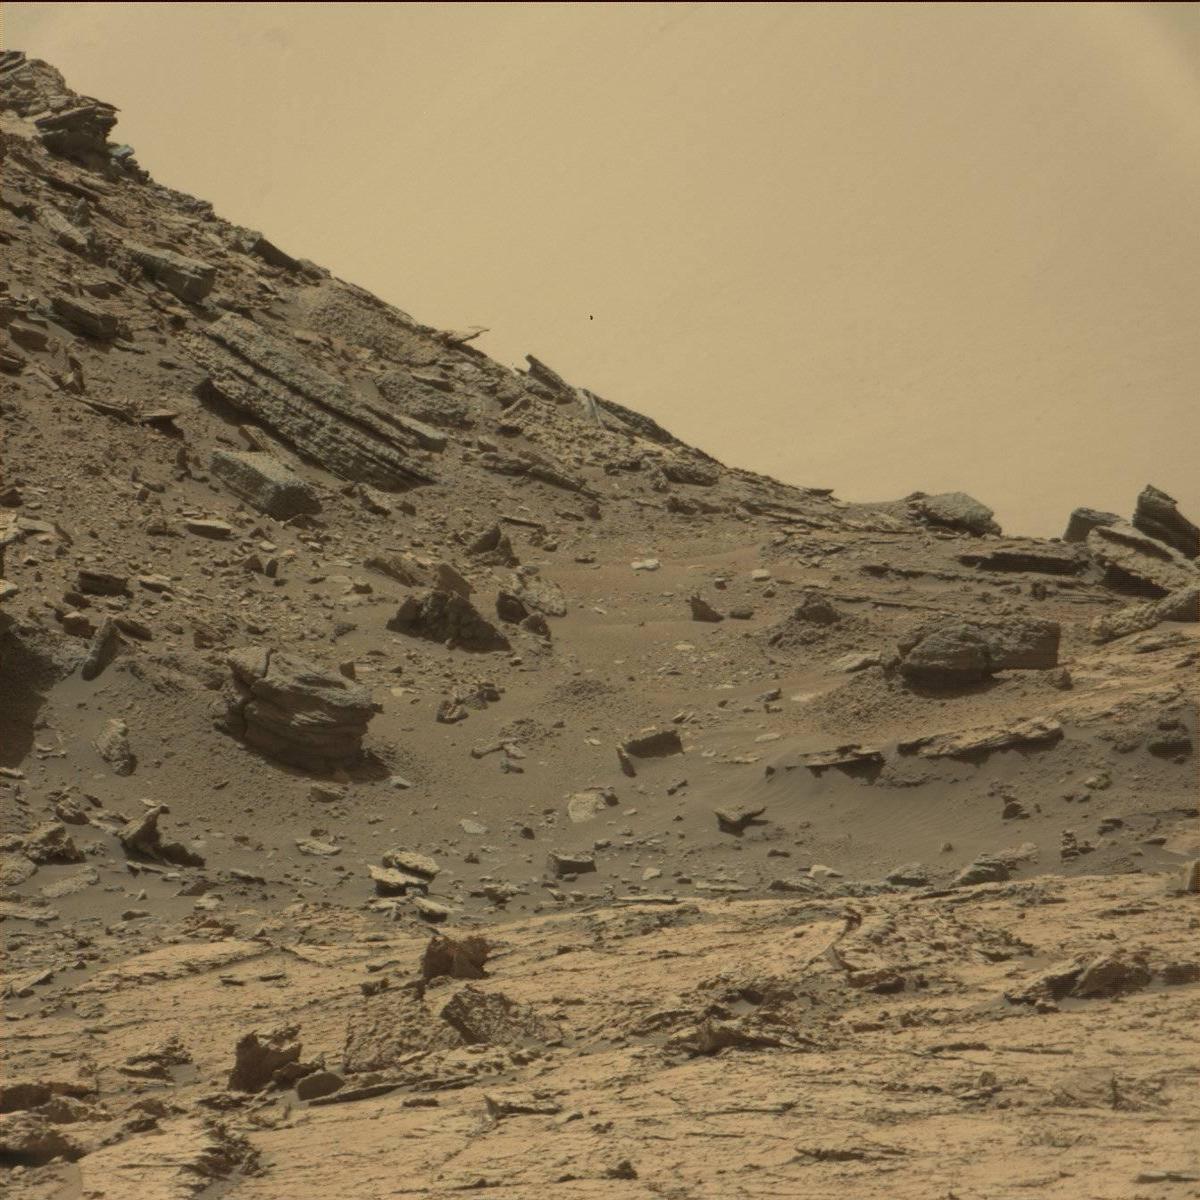
Terrain classes present: Bedrock, Sand / Soil, Sky